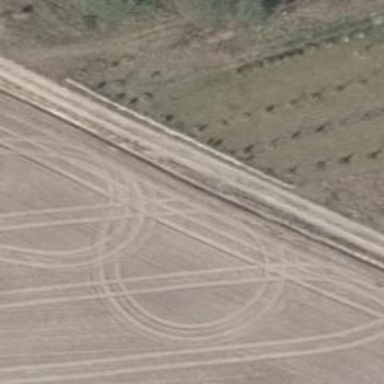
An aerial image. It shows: Gravel track with grade 2 tracktype.